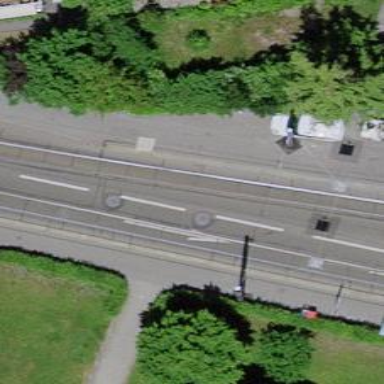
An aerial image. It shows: Tram stop for public transport.